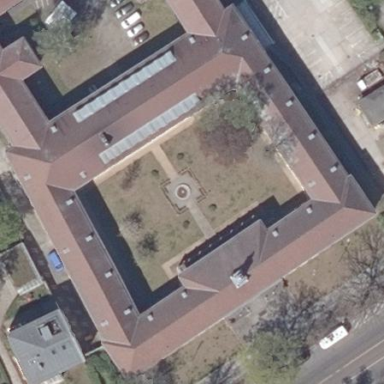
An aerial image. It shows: Historic building.